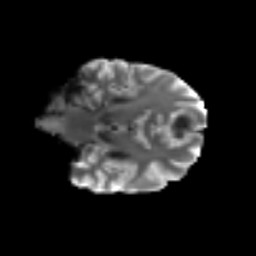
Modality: T2w
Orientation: coronal
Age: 67
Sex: female
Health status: ill
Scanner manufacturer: siemens
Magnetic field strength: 3 T
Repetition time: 8.7 s
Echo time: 0.11 s